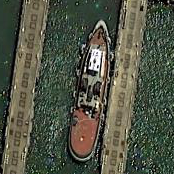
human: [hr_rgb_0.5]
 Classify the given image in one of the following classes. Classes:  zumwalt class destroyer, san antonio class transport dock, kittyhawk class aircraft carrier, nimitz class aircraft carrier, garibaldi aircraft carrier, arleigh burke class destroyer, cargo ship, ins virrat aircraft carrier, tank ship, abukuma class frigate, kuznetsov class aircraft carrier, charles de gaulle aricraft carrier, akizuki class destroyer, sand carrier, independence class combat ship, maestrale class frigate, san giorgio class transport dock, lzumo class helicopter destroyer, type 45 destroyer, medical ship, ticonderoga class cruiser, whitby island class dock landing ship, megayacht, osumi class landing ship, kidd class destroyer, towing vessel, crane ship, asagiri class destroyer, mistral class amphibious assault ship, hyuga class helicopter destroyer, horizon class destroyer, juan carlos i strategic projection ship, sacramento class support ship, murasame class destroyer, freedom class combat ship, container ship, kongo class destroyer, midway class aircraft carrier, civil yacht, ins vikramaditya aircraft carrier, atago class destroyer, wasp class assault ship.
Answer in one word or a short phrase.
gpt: Towing vessel